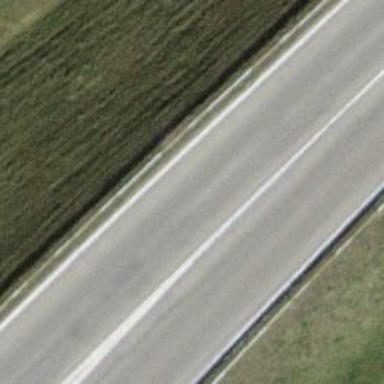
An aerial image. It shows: Trunk highway designated for motor vehicles.